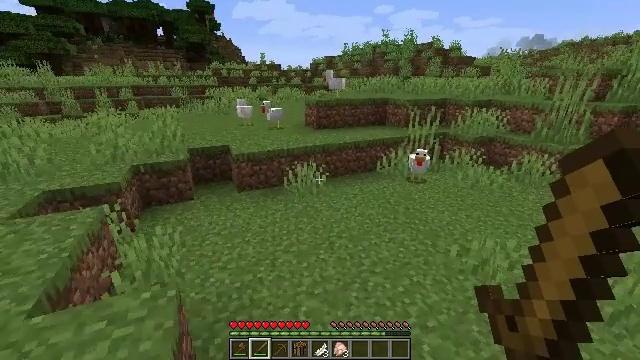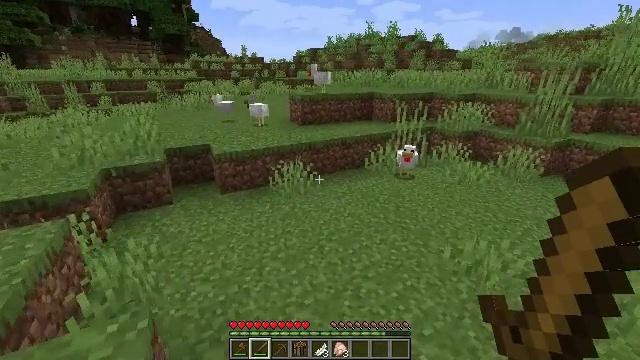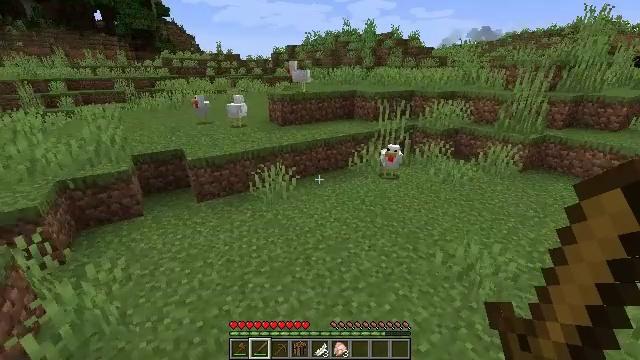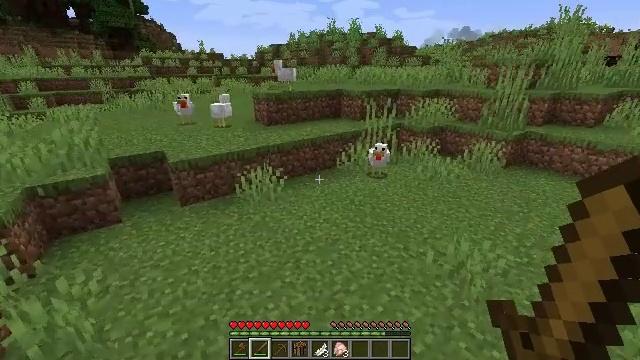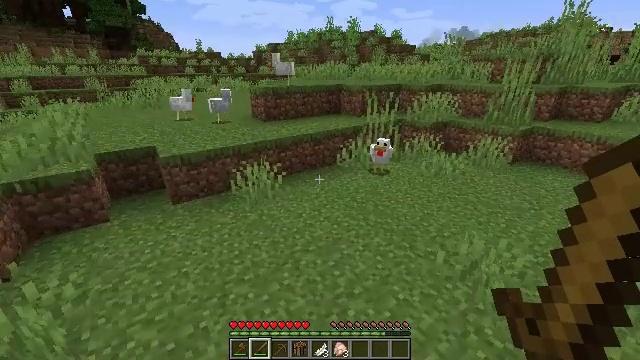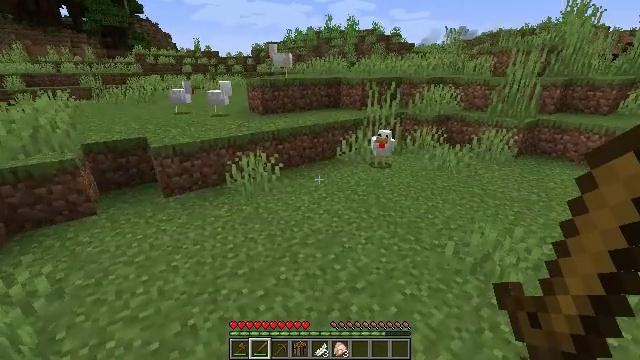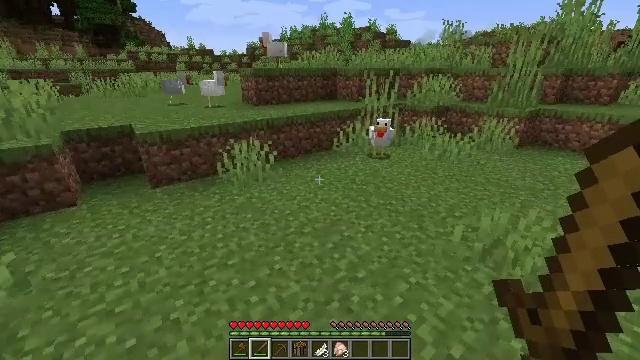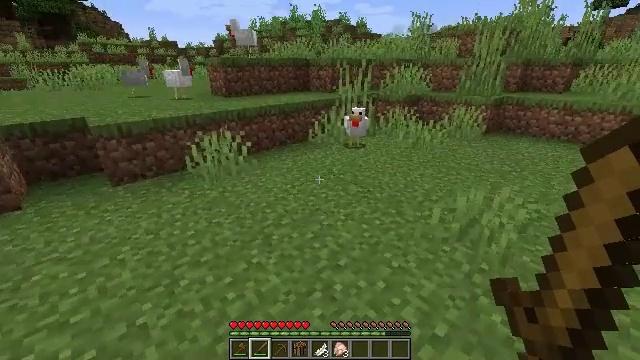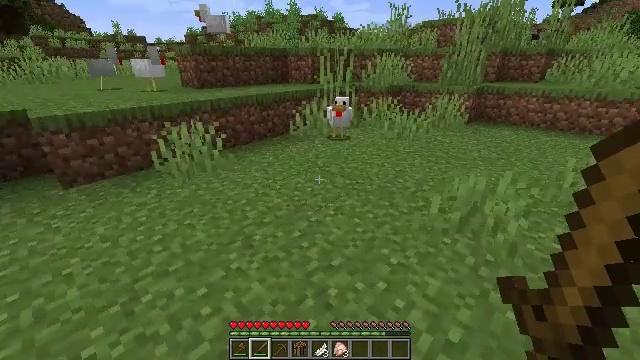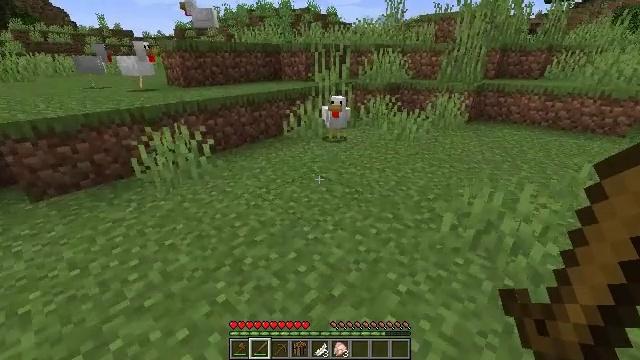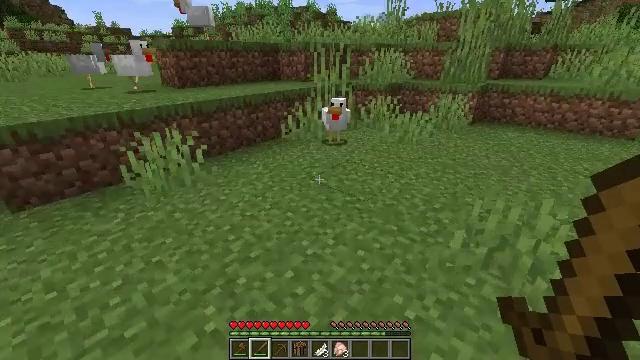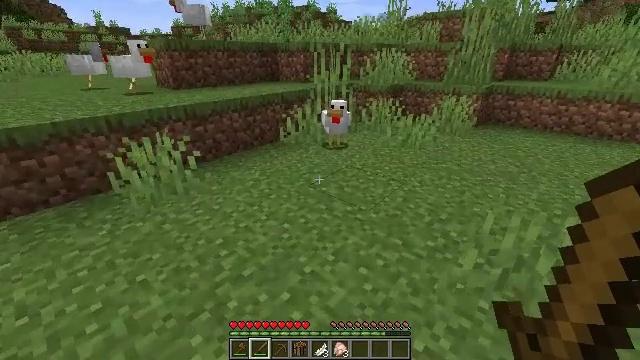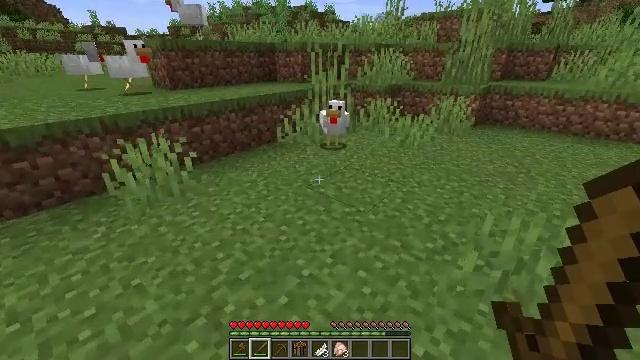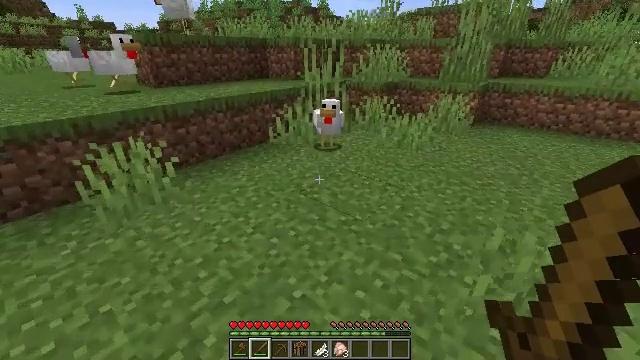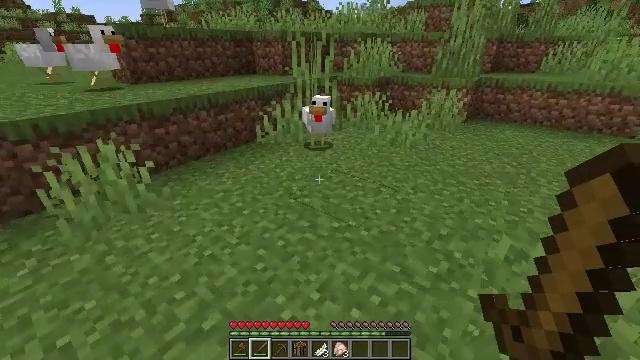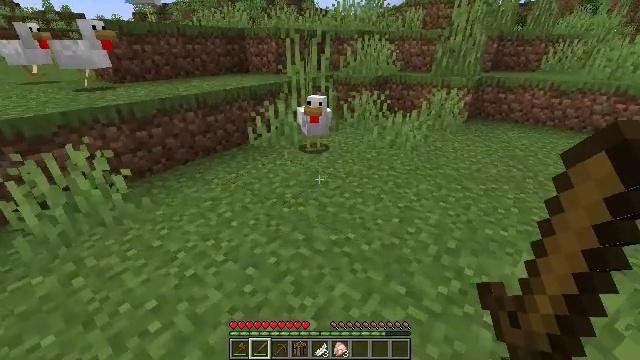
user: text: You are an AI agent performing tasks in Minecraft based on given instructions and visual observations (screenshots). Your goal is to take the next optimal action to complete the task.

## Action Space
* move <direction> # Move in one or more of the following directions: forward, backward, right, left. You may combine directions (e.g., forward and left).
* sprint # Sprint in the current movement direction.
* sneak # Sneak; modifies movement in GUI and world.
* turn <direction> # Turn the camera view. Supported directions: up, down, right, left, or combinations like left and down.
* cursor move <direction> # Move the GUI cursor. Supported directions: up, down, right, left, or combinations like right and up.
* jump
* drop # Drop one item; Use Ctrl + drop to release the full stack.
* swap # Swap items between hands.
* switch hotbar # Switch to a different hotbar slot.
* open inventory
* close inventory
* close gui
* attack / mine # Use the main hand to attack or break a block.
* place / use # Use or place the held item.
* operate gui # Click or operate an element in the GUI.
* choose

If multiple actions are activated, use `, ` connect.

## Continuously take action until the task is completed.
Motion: motion action
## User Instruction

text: Hunt a chicken.
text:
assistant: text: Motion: move forward, turn right and down
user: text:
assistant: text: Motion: move forward, turn right
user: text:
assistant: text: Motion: move forward, turn right
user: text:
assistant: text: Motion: move forward
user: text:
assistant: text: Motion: move forward
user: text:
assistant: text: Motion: move forward
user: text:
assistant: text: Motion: move forward, turn right and down
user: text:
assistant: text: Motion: move forward, turn right
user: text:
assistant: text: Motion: move forward, turn right
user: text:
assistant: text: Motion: move forward
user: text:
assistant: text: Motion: move forward
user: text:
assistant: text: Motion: move forward
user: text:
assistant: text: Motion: move forward, turn right
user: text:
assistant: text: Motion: move forward, turn right and down
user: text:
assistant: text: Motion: move forward
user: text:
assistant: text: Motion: move forward, turn right and down
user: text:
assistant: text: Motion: move forward
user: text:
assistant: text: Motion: move forward
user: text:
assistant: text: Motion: move forward
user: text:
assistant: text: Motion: move forward
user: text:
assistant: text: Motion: move forward
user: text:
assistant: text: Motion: no_op
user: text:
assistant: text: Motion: no_op
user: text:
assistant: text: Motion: no_op
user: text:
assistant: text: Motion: no_op
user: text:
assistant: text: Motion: no_op
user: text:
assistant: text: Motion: attack / mine
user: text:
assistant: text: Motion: attack / mine
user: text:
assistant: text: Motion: attack / mine
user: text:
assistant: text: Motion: no_op